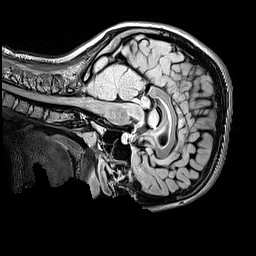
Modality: FLAIR
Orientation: sagittal
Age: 13
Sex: female
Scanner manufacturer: siemens
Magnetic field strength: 3 T
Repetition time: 5 s
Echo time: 0.388 s